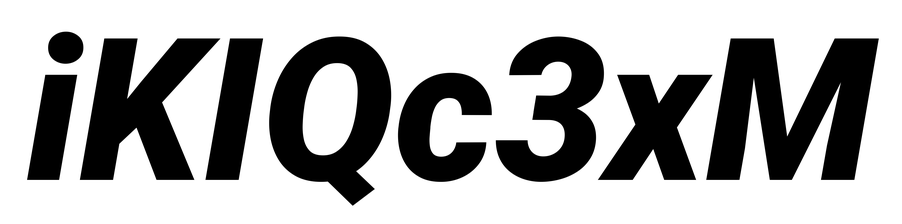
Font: Roboto-Italic_Black_Italic